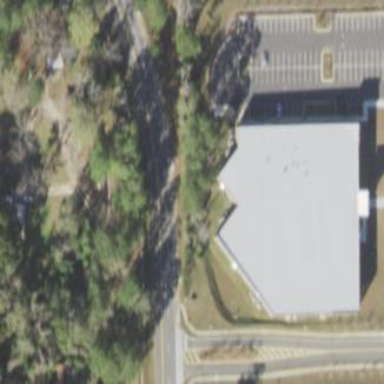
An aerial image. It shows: Commercial building.